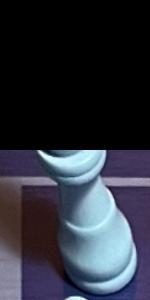
Label: King_White